Brain MRI, t2w sequence, axial 2D slice.
Patient: age 27, sex F, weight 95 kg, height 1.95 m
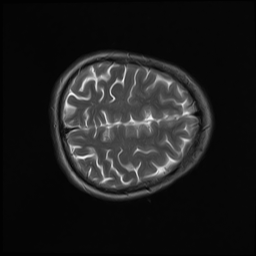